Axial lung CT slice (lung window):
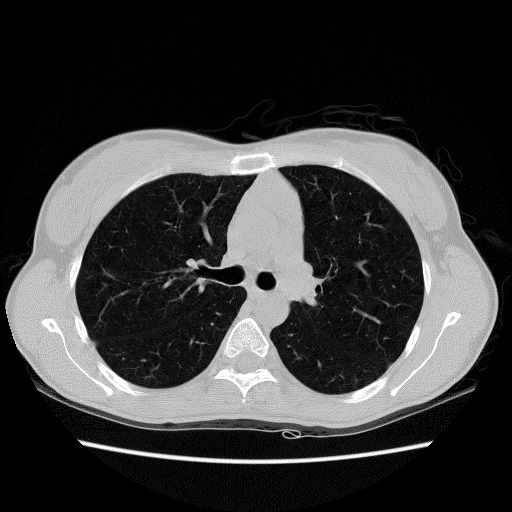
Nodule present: no